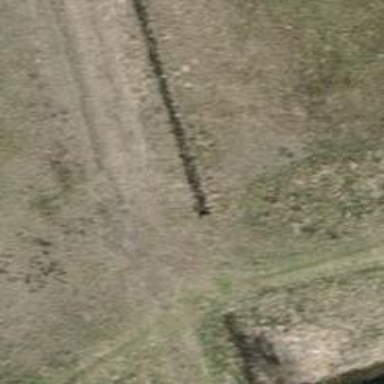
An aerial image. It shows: Ditch barrier.